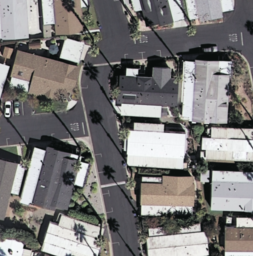
Label: residential